Interaction volume radius: 5 \u00c5
Interaction volume height: 10 \u00c5
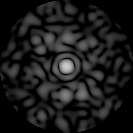
Disorder parameter: 0.808